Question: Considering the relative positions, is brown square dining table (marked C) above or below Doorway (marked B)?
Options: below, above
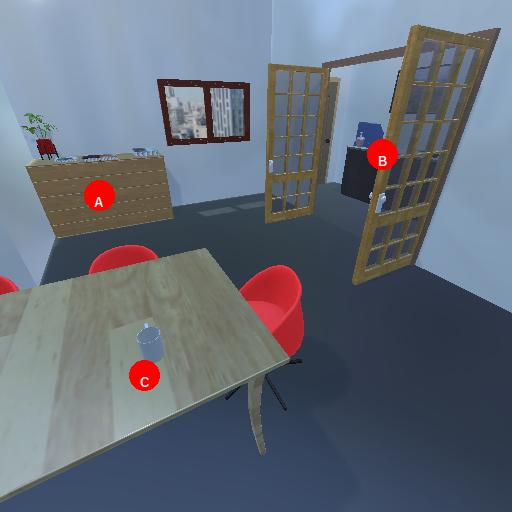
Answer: below